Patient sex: M
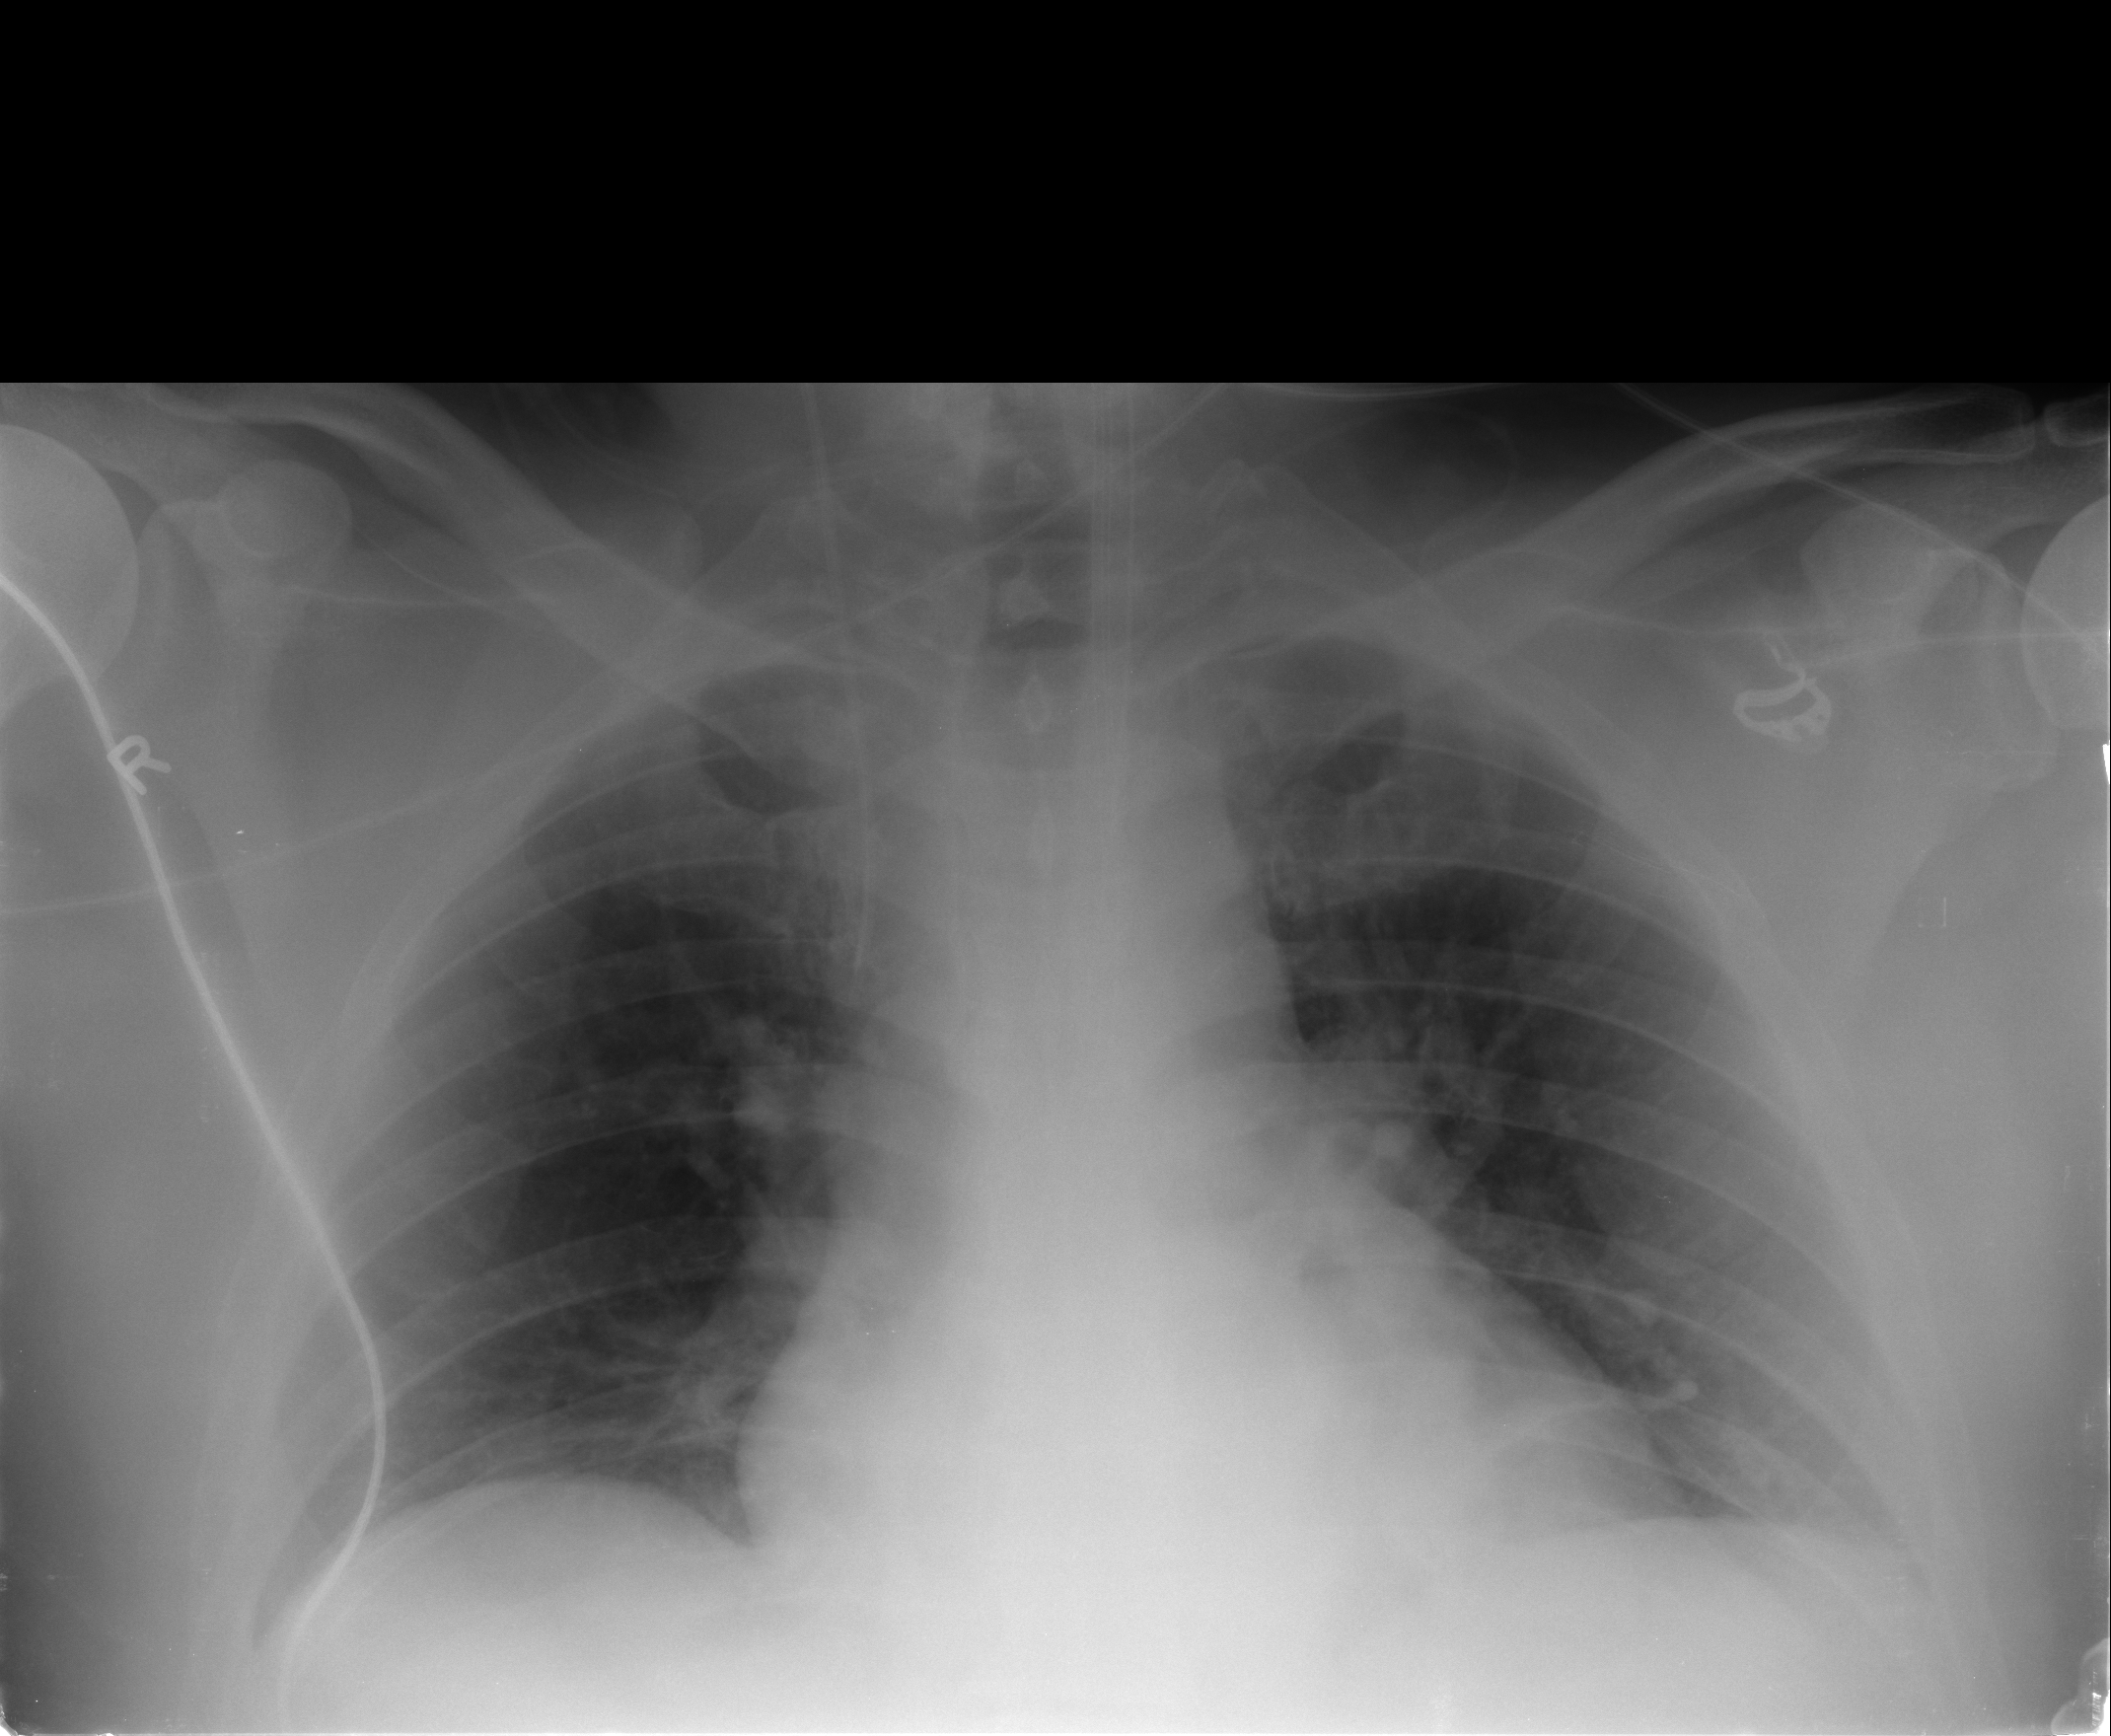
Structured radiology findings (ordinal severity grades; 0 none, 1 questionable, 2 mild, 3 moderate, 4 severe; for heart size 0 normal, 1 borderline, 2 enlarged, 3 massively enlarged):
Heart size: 2
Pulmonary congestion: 0
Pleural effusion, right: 0
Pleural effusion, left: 0
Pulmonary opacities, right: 0
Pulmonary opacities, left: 0
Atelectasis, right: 0
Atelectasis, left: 1